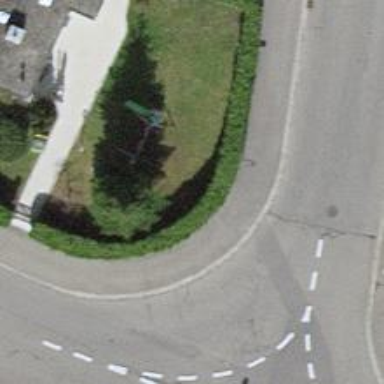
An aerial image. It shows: Hedge acting as barrier.